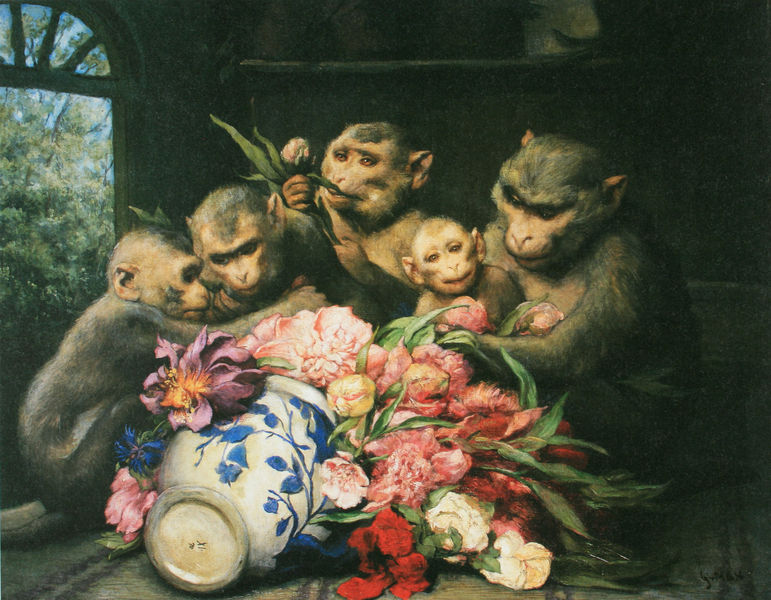
Titel: Botaniker
Künstler: Gabriel von Max
Standort: Seattle
Institution: Frye Art Museum
Schlagwörter: baum, blau, blätter, gemälde, gruppe, himmel, laub, schatten, weiß, grün, sitzen, blume, blumen, bunt, fenster, köpfe, licht, raum, tisch, zimmer, blüten, rose, rosen, rot, tiere, muster, gesichter, regal, augen, gesicht, inkarnat, fünf, portrait, porträt, tischdecke, öl, familie, innen, blatt, pflanzen, ohren, rosa, affe, garten, keramik, krug, vase, fell, aussicht, liegen, blumenvase, bogen, lila, violett, baby, essen, tulpen, nasen, spielen, dekor, bemalt, strauß, vier, hocken, stengel, gladiolen, nelke, pfingstrosen, bernsteinfarben, maul, fressen, hunger, balu, steingut, nelken, kornblume, affen, bogenfenster, fensterbogen, äffchen, umgeworfen, delft, umgekippt, famile, tir, affenfamilie, affenkind, affenkinder, walton ford, pancha, tantra, 5, blaue ornamentik, ladiolen, vast, umgekippte vase